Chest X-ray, PA view. Patient: 34 years old, sex F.
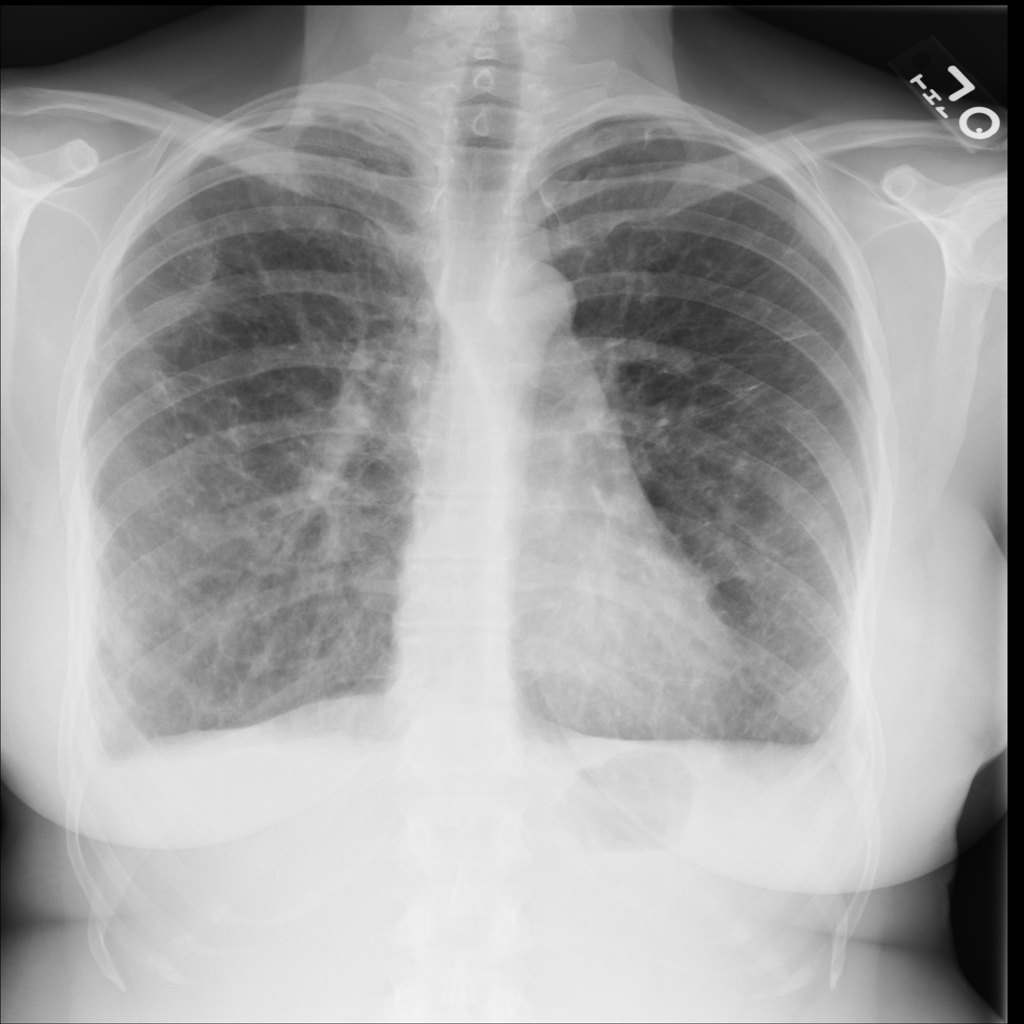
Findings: No Finding